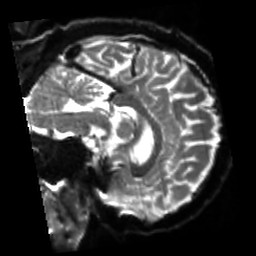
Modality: sbref
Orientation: sagittal
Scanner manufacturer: siemens
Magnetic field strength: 3 T
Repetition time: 4 s
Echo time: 0.0594 s